Field crop: maize
Growth stage: 2
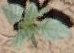
Species: datura